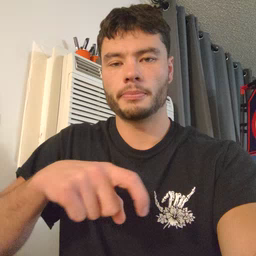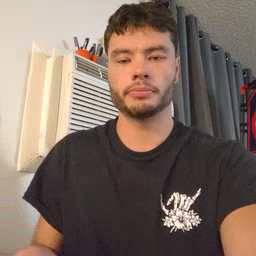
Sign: think